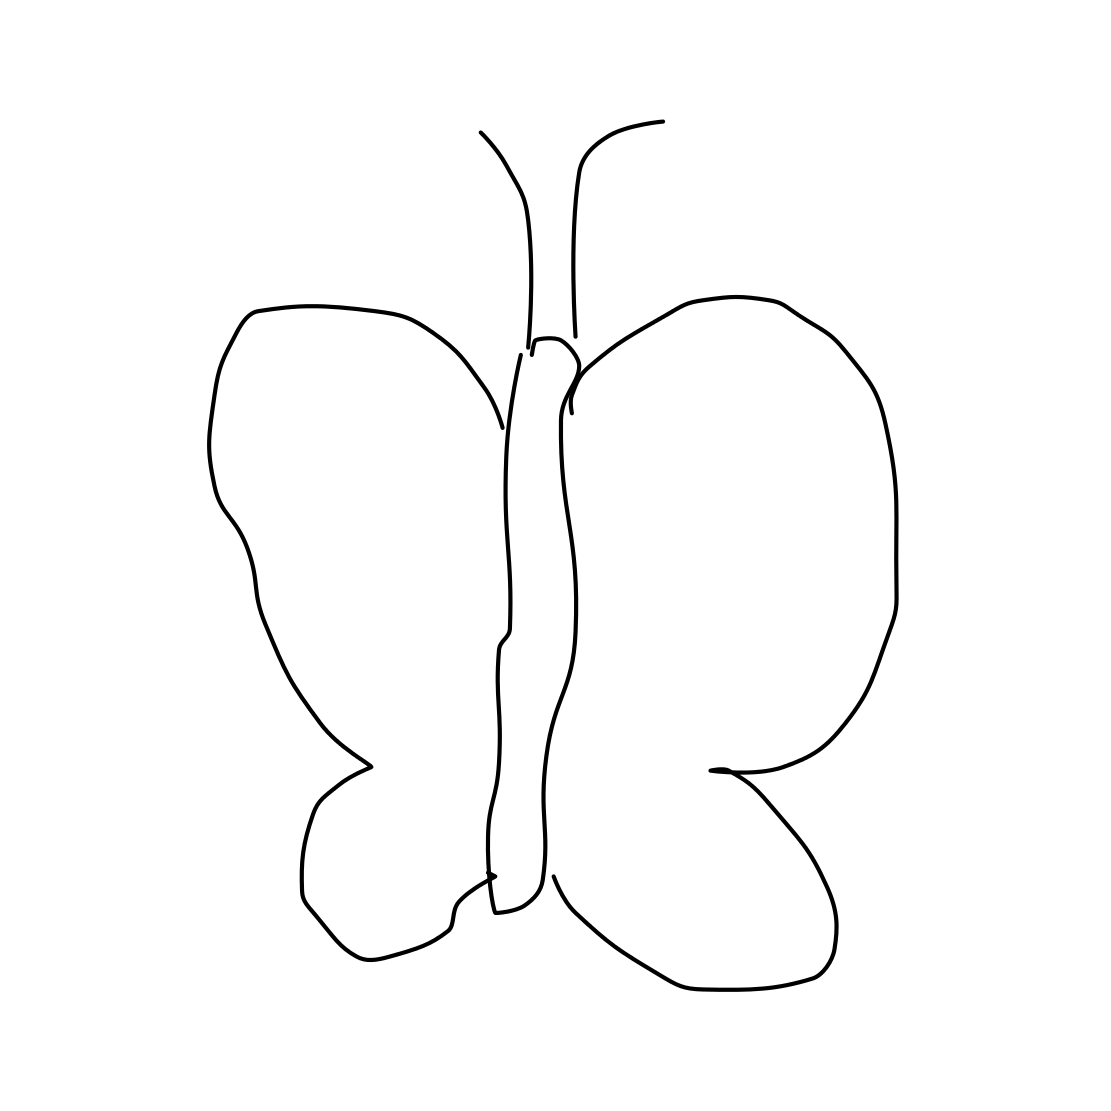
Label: butterfly